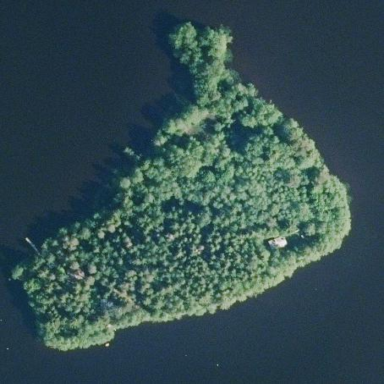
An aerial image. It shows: Island.